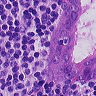
Metastatic tissue present: yes